Field crop: maize
Growth stage: 2
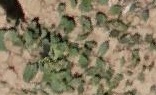
Species: convolvulus